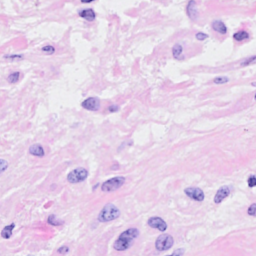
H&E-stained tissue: Breast